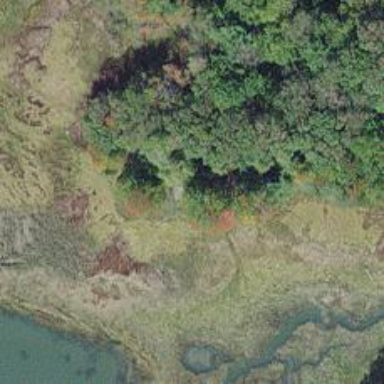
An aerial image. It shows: Bird hide located in leisure land.